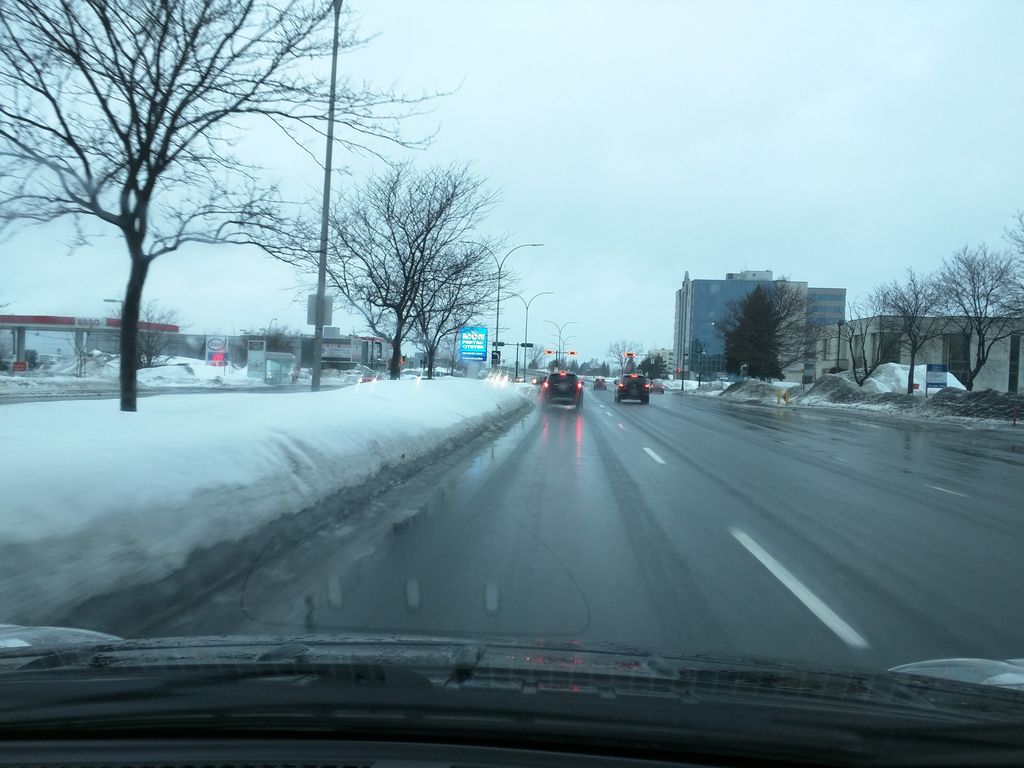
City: montreal